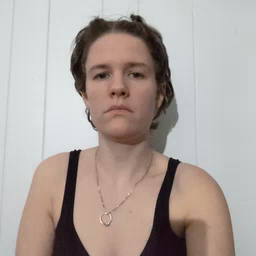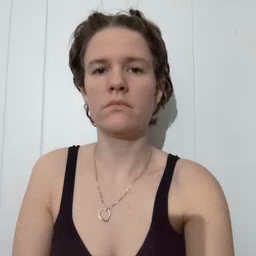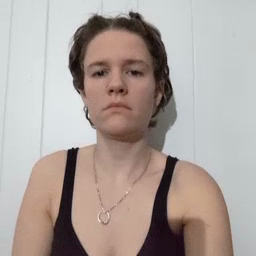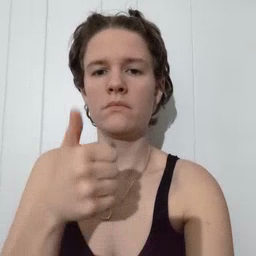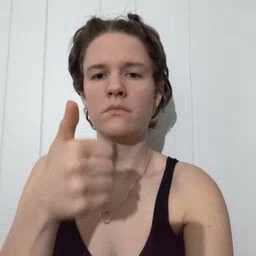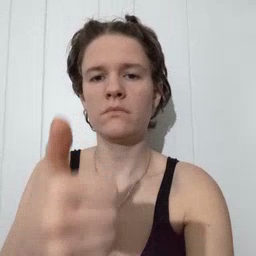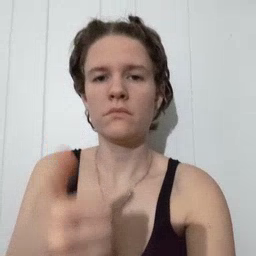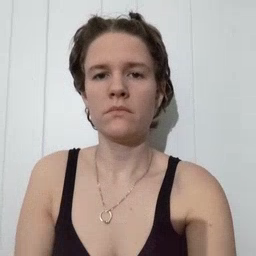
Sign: yourself